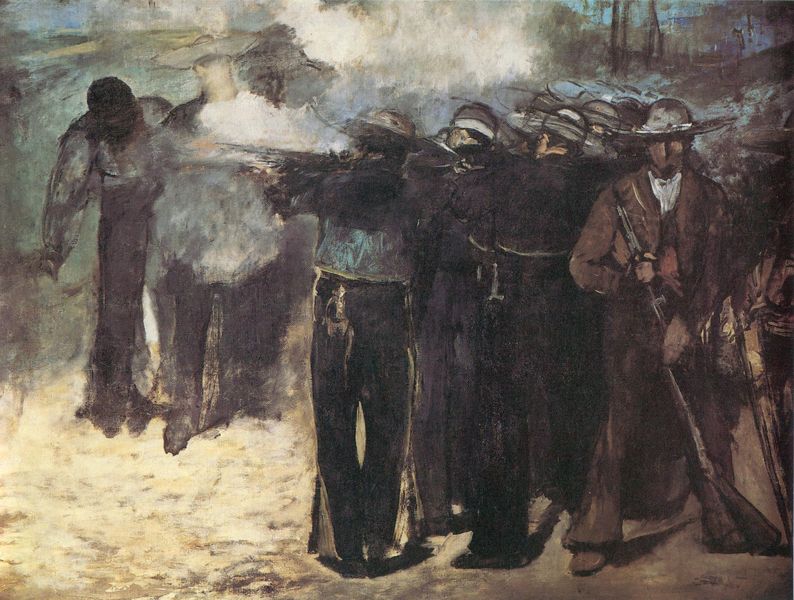
Titel: L'exécution de l'empereur Maximilien, Die Erschießung Kaiser Maximilians
Künstler: Édouard Manet
Standort: Boston (Massachusetts)
Institution: Museum of Fine Arts
Schlagwörter: akt, berg, blau, dunkel, feuer, gemälde, gruppe, himmel, kampf, mann, schatten, weiß, wolken, bäume, gelb, grün, landschaft, menschen, ocker, sand, braun, grau, hell, hut, hüte, kleider, licht, männer, nacht, rücken, schwarz, szene, zeichnung, beige, expressionismus, malerei, menge, anzug, anzüge, gericht, gesichter, hemd, hose, jacke, mützen, arme, barock, hinrichtung, kleidung, mensch, mord, stehen, tod, tot, bild, öl, erde, hügel, qualm, rauch, boden, mantel, wald, szenerie, kopfbedeckung, spanien, düster, schuhe, hosen, dunst, nebel, violett, amerika, figuren, franzosen, gewalt, krieg, blue, fight, hat, könig, men, military, oil, people, red, soldaten, soldier, soldiers, sword, white, arm, black, dark, gray, green, grey, manet, painting, yellow, goya, brown, krempe, anlegen, betrachter, impression, neger, schmutz, expressionistisch, militär, polizisten, revolution, uniformen, waffen, aufstand, jacken, soldat, tote, staub, stand, verschwommen, afrikaner, schwarzer, sad, smoke, gewehr, massaker, man, sky, tree, hill, hills, landscape, trees, dreck, death, brave, spain, spanish, uniform, flinte, opfer, töten, light, night, drawing, gewehre, color, shadow, realist, army, coats, hats, line, sketch, battle, beard, romantic, romanticism, gesichtslos, mörder, tragik, schießen, dead, tragedy, uniforms, dirt, pistole, vermummt, human, arms, schuß, plan, mexiko, watercolor, südstaaten, back, pants, shoes, study, urteil, menschn, knall, legs, war, fire, impressionist, gemäde, outdoors, erschiessung, exekution, picasso, canvas, paint, mexico, guard, mask, südamerika, darkness, may, trousers, clothing, pant, täter, morden, tan, hazy, standing, madrid, masks, schüsse, evil, violence, kill, dust, rebellen, sandboden, kommando, sombrero, erschießen, killing, massacre, murder, schlaghose, hems, weapon, gun, guns, gewhre, schiesserei, freedom, assassin, assassination, erschiessungen, execution, firing, firing squad, fransico de goya, maney, maximilian, mexicans, prisoner, prisoners, rebels, rifle, rifles, schießwolke, schußwolke, shoot, shooting, sombre, sombreros, squad, air, brushwork, bag, hunting, weapons, dead man, halstuch, man', shot, shite, snad, soliders, civil, francisco, shootout, bullet, uprising, madrit, faceless, innocent, cowboy, bray, gunfire, training, bells, jackets, saebel, guertel, bolero, valencia, shotgun, captive, indifference, aiming, guilty, huntung, muskets, criminal, wrong, killers, courage, rigle, no faces, bravery, minute min, minute men, gum, blast, prisioners, brims, wide legs, belled, gunsmoke, aim, blind fold, hostages, shootings, 2 lines